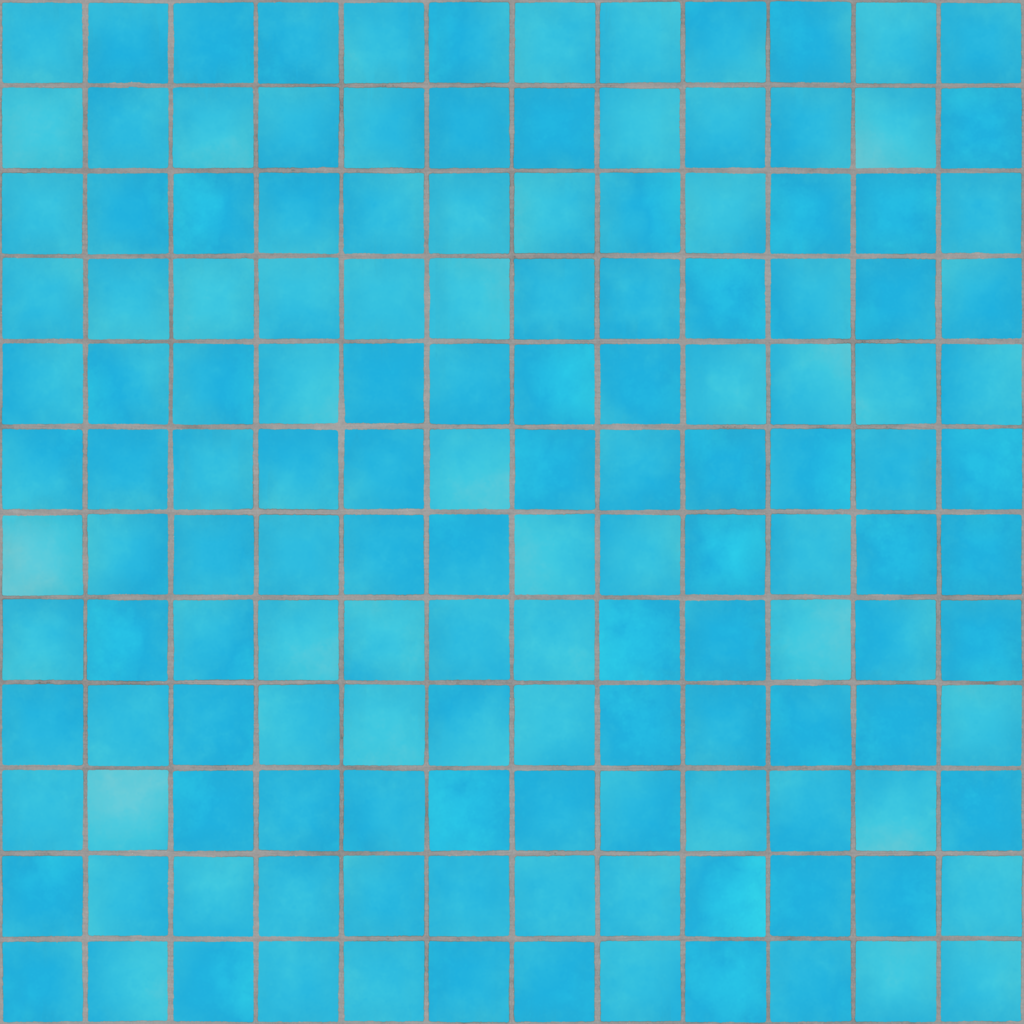
Texture map type: Color